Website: bh-photo
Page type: receipt
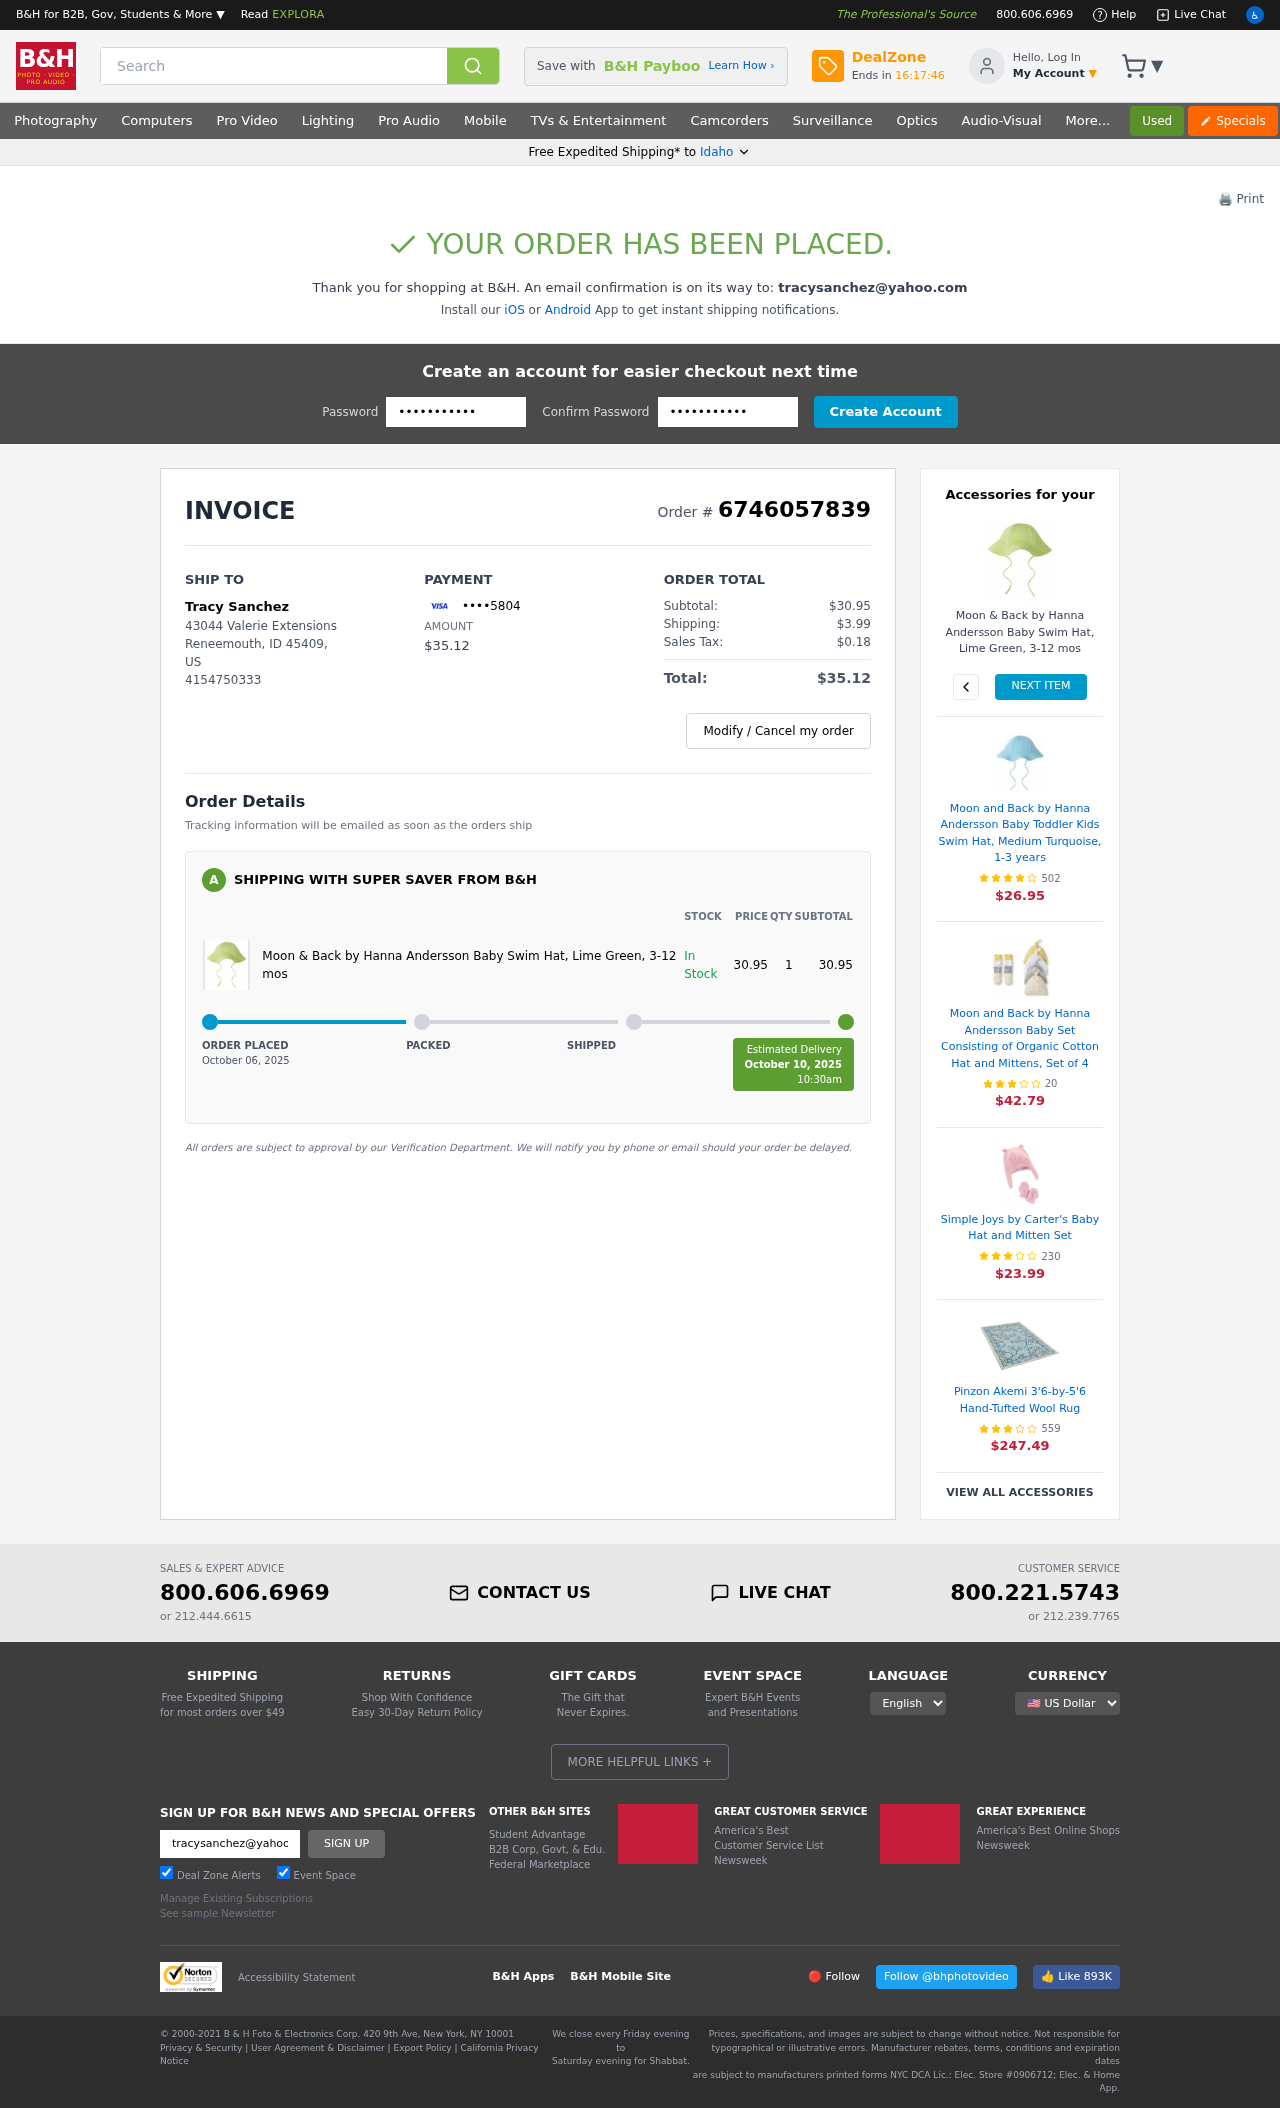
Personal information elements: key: PII_CARD_LAST4
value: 5804
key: PII_CITY
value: Reneemouth
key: PII_EMAIL
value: tracysanchez@yahoo.com
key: PII_FULLNAME
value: Tracy Sanchez
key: PII_PHONE
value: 4154750333
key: PII_POSTCODE
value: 45409
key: PII_STATE
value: Idaho
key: PII_STATE_ABBR
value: ID
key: PII_STREET
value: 43044 Valerie Extensions
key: PII_COUNTRY_CODE
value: US
Product elements: key: PRODUCT1_NAME
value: Moon & Back by Hanna Andersson Baby Swim Hat, Lime Green, 3-12 mos
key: PRODUCT1_PRICE
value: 30.95
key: PRODUCT1_QUANTITY
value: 1
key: PRODUCT1_NAME2
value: Moon & Back by Hanna Andersson Baby Swim Hat, Lime Green, 3-12 mos
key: PRODUCT2_NAME
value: Moon and Back by Hanna Andersson Baby Toddler Kids Swim Hat, Medium Turquoise, 1-3 years
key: PRODUCT2_NUM_RATINGS
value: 502
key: PRODUCT2_PRICE
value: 26.95
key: PRODUCT3_NAME
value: Moon and Back by Hanna Andersson Baby Set Consisting of Organic Cotton Hat and Mittens, Set of 4
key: PRODUCT3_NUM_RATINGS
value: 20
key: PRODUCT3_PRICE
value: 42.79
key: PRODUCT4_NAME
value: Simple Joys by Carter's Baby Hat and Mitten Set
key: PRODUCT4_NUM_RATINGS
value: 230
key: PRODUCT4_PRICE
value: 23.99
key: PRODUCT5_NAME
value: Pinzon Akemi 3'6-by-5'6 Hand-Tufted Wool Rug
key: PRODUCT5_NUM_RATINGS
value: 559
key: PRODUCT5_PRICE
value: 247.49
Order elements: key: ORDER_ID
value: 6746057839
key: ORDER_TOTAL
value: $35.12
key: ORDER_SUBTOTAL
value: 30.95
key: ORDER_SUBTOTAL
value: $30.95
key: ORDER_SHIPPING_COST
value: $3.99
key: ORDER_TAX
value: $0.18
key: ORDER_DATE
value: October 06, 2025
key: ORDER_DELIVERY_DATE
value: October 10, 2025
Search elements: key: HEADER_SEARCH
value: Search